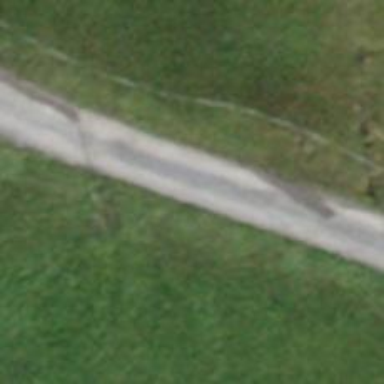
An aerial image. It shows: Track with grade 2 gravel surface.